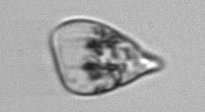
Label: Licmophora